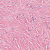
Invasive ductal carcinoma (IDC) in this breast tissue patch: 0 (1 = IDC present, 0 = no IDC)